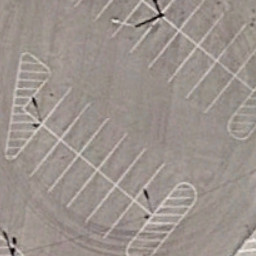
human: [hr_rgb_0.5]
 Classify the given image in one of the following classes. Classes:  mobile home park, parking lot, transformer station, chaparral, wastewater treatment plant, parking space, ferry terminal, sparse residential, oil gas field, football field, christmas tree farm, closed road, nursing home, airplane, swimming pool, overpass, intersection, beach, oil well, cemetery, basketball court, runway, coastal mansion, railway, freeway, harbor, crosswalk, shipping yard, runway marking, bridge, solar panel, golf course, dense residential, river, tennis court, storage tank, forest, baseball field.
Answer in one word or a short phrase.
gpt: parking space